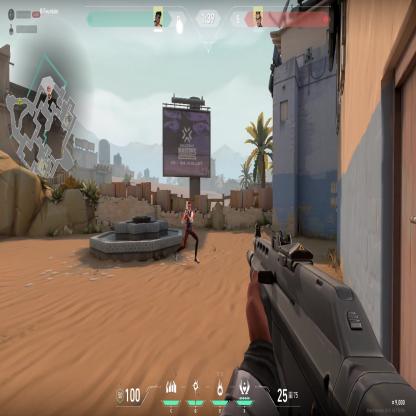
Label: enemy